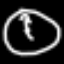
Label: clock